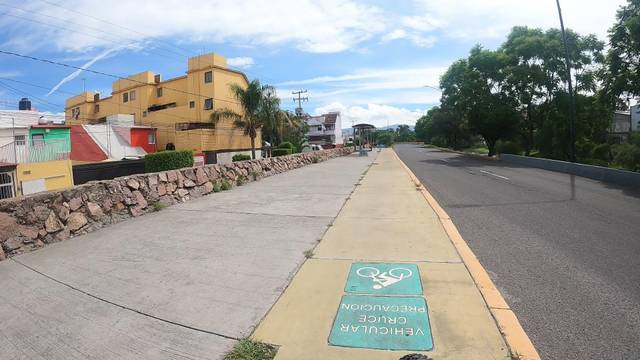
Region: Mexico
Coordinates: 21.102, -101.662